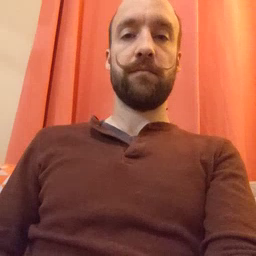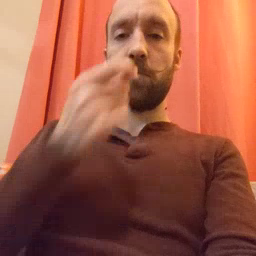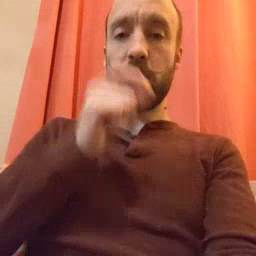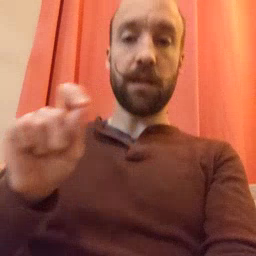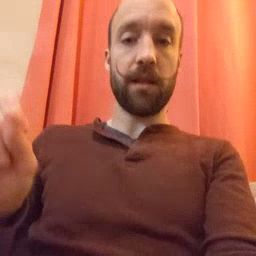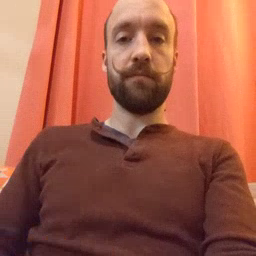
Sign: pencil